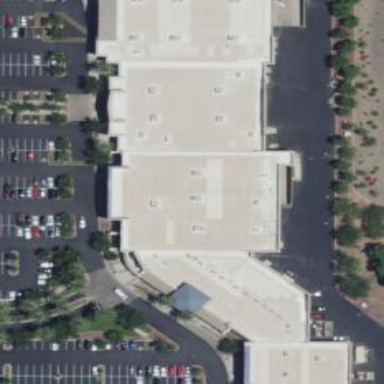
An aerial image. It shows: Retail building housing department store.